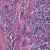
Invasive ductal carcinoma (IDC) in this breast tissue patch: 0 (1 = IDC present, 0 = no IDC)